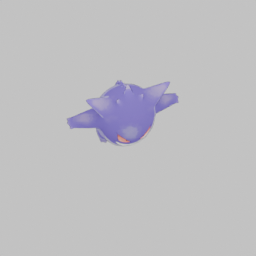
Label: animals